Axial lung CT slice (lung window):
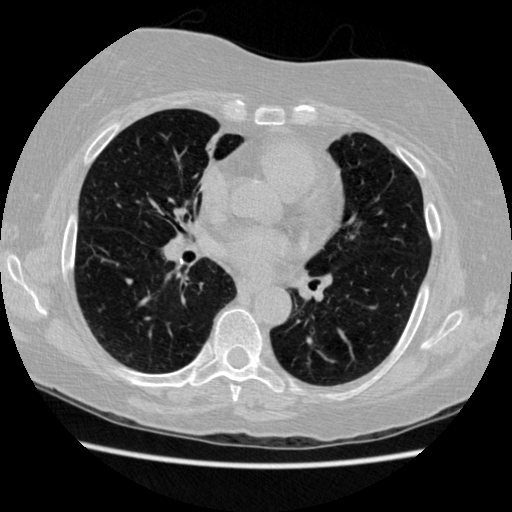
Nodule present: no